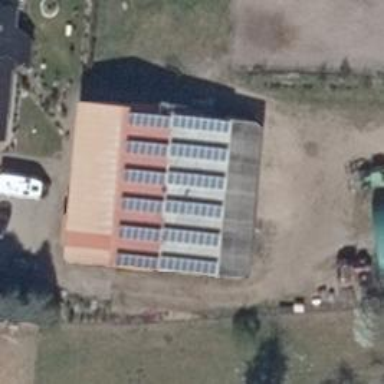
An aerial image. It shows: Solar photovoltaic panel generating electricity through small installation.